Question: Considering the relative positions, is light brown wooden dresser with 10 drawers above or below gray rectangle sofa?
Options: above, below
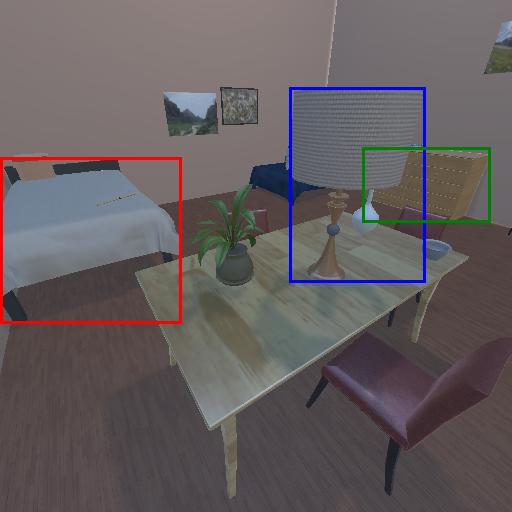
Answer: above